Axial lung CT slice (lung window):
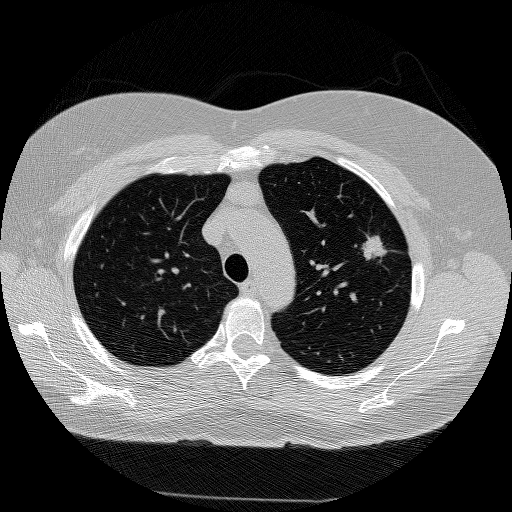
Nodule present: yes
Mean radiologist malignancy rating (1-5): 5